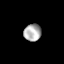
Tissue: skin
Cell type: Epithelial cells
Senescence score: 0.1862
Nuclear area (px): 288
Mean DAPI intensity: 177.573